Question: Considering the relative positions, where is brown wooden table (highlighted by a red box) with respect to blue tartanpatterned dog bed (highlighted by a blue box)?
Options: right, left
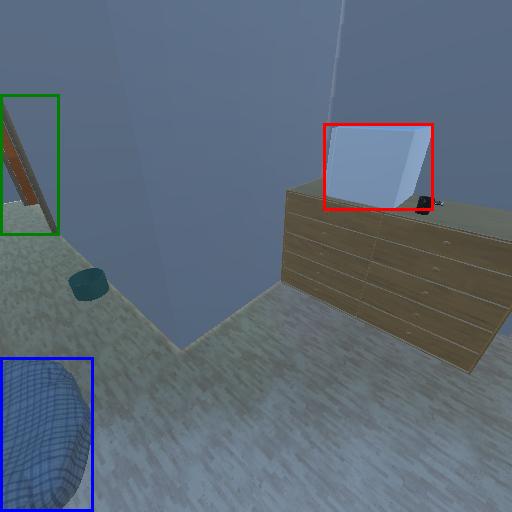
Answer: right